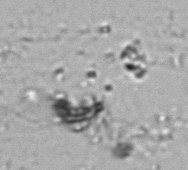
Label: Phaeocystis_debris